Field crop: maize
Growth stage: 1
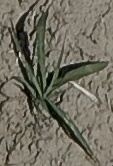
Species: sorghum